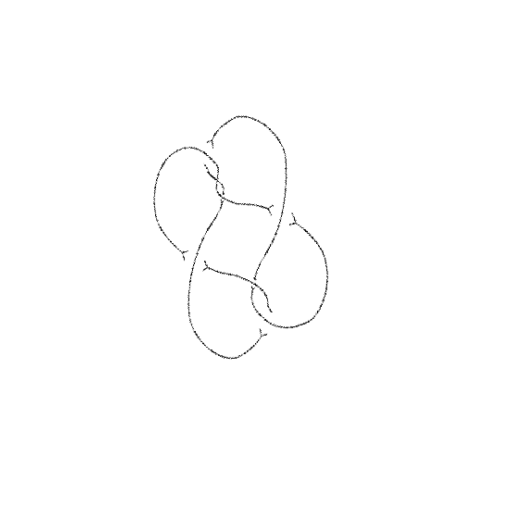
Crossing number: 7